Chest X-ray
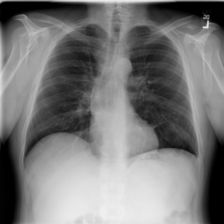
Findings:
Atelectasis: negative
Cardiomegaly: negative
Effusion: negative
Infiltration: negative
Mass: negative
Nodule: negative
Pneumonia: negative
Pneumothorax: negative
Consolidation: negative
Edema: negative
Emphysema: negative
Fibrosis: negative
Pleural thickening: negative
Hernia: negative